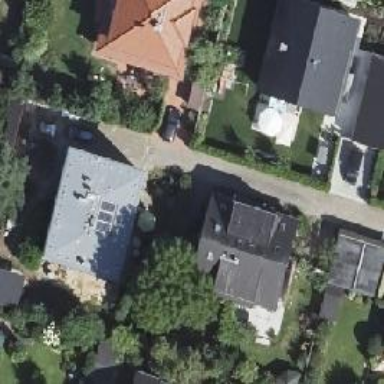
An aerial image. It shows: Driveway.